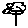
Label: flower